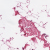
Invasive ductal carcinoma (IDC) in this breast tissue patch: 0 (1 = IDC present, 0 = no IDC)